Chest X-ray:
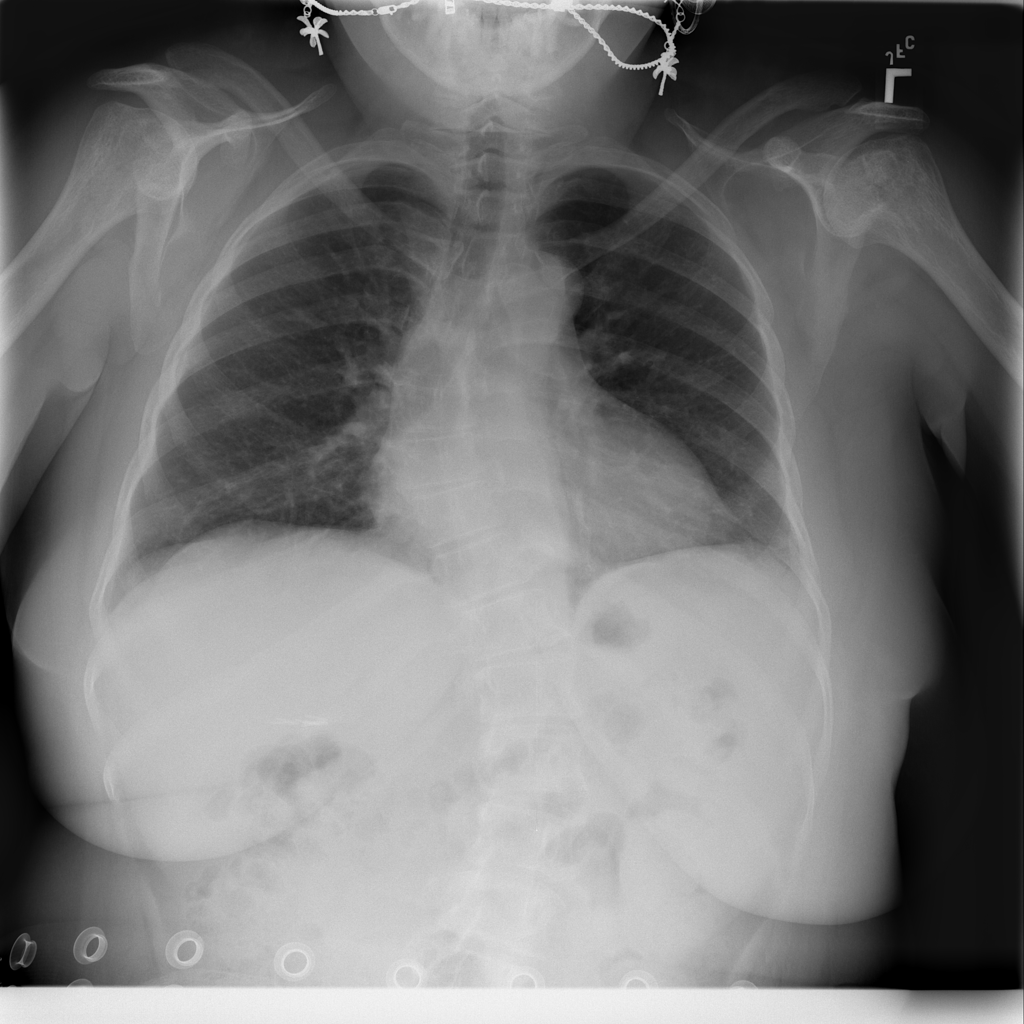
No abnormal finding: yes